Question:
how to popup this form use delphi ?
is 'ShellExecuteEx' or 'ShellExecute' can do this?
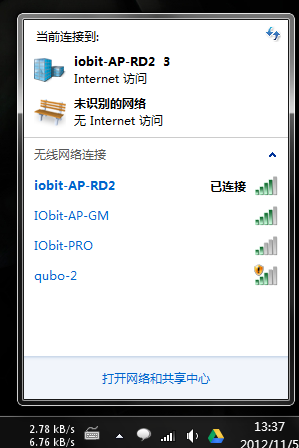
Answer: From the command line you can do this. (at least, on Win7 for me...()
'''
rundll32.exe van.dll,RunVAN
'''
So, just wrap that in a suitable 'ShellExecute' or similar call.
Note that the dialog is designed to pop up in the system tray. I don't know how you'd get it to appear somewhere more obvious.
Also, have a look at this thread. There's another way mentioned here that describes how to do it in a possibly more useful fashion:
<URL>
---
If you want to invoke this from your program, it's simpler just to skip the 'rundll32' call. You can load the DLL yourself and invoke the function. For example:
'''
procedure RunVANW(hwnd: HWND; hinst: HINST; lpszCmdLine: LPSTR;
nCmdShow: Integer); stdcall; external 'van.dll';
procedure ShowViewAvailableNetworksDialog;
begin
RunVANW(0, 0, nil, 0);
end;
'''
I would expect that this functionality is not available on older versions of Windows, and almost certainly will be modified on future versions of Windows. So you may prefer to write the DLL import using 'LoadLibrary' and 'GetProcAddress', and switch behaviour at runtime depending on whether or not the 'RunVANW' function is available.